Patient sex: F
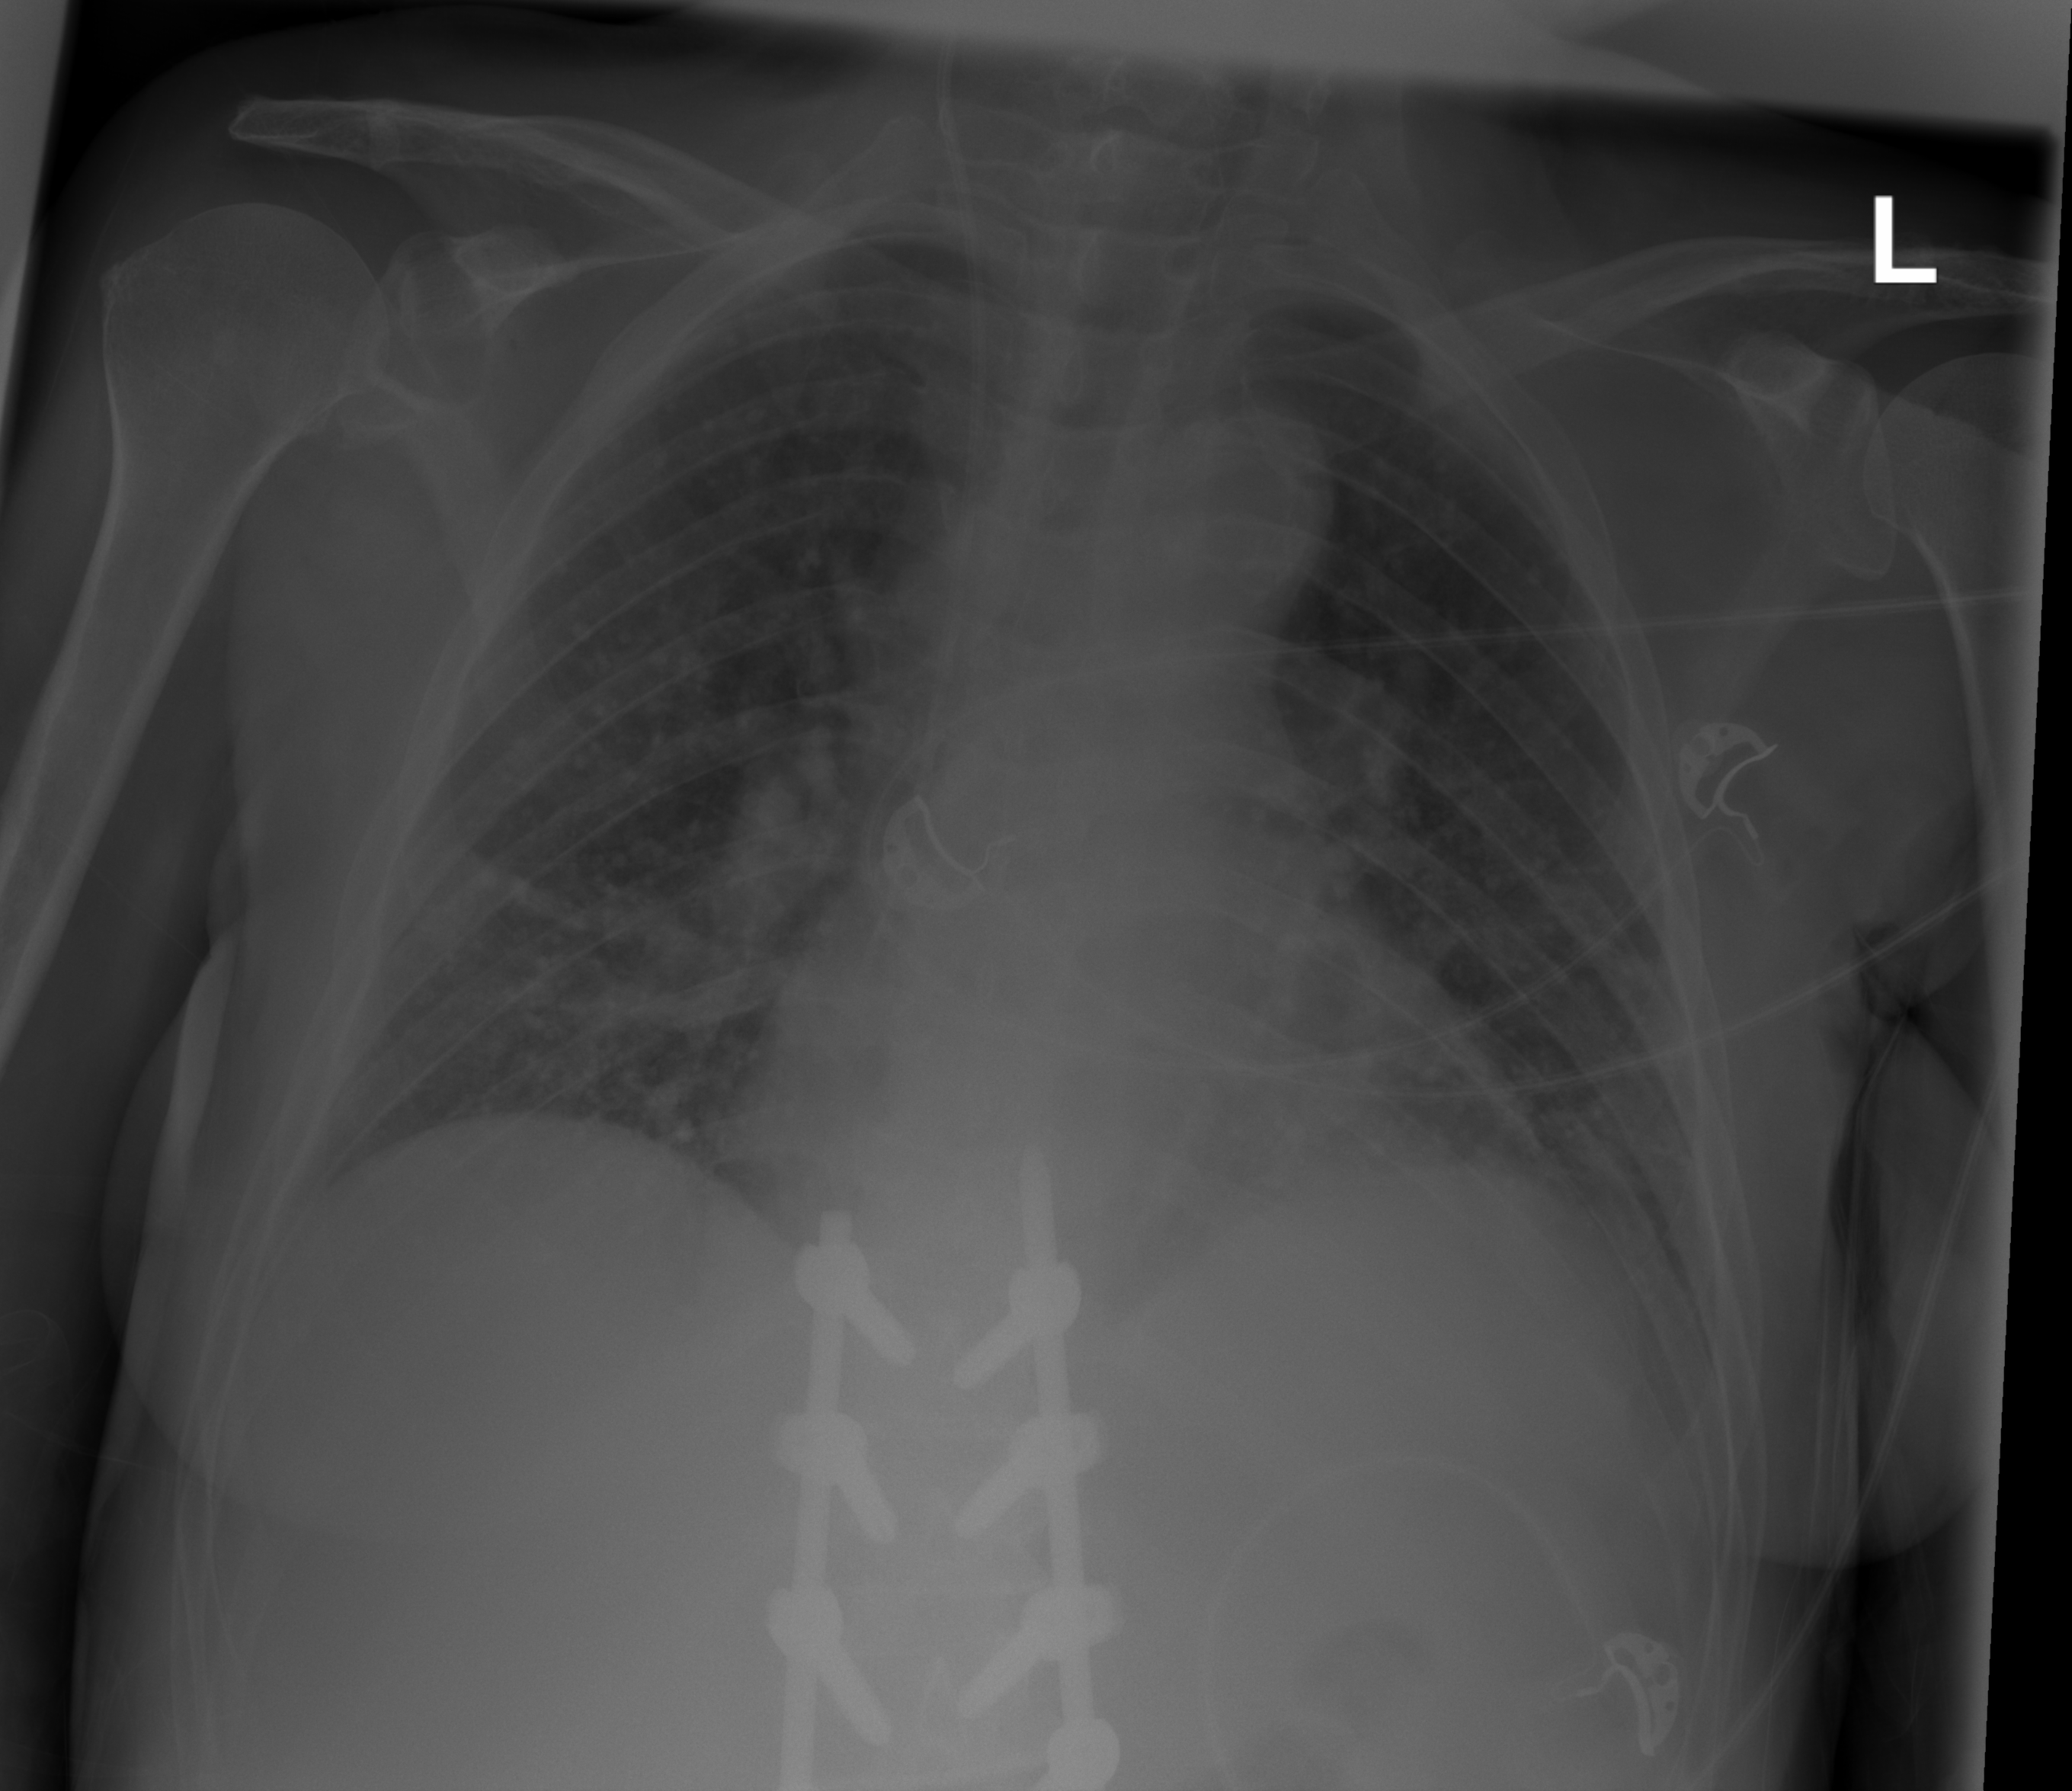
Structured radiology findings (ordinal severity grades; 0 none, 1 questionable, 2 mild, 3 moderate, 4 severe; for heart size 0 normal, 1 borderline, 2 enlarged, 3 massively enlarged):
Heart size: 1
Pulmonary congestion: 0
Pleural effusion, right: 0
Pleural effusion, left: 2
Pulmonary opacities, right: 0
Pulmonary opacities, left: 0
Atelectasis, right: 2
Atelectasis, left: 0